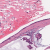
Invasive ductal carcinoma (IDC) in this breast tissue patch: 1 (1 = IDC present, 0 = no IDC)